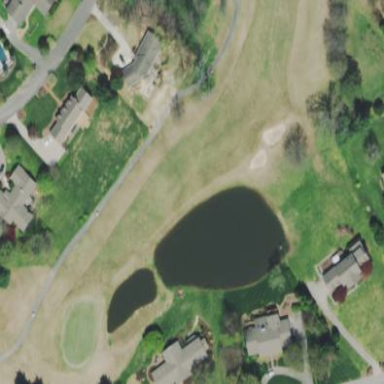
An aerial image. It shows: Picturesque scene of golf course with lateral water hazard.